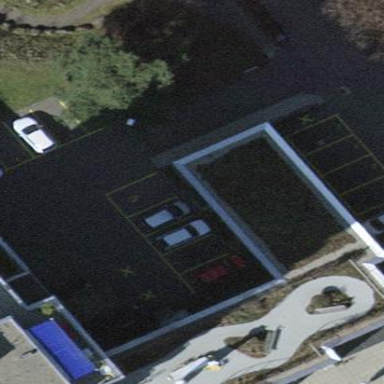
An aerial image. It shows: Street-side parking area.